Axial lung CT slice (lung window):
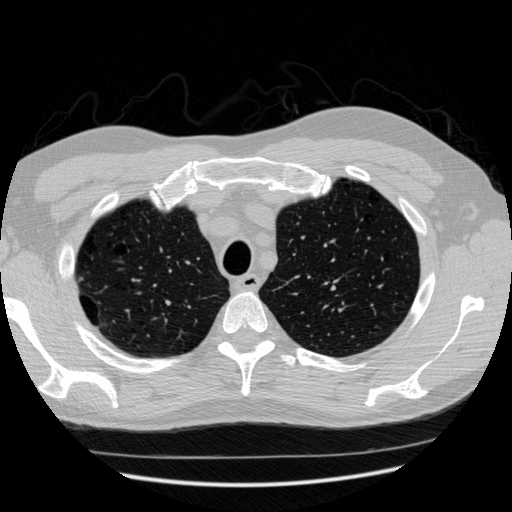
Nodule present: yes
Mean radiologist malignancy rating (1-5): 2